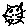
Label: cat